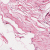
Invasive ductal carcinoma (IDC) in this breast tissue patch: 0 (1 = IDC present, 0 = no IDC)